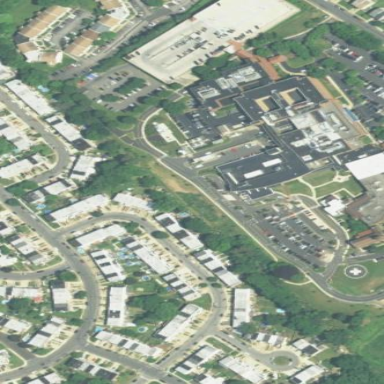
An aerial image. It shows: Healthcare facility identified as hospital.